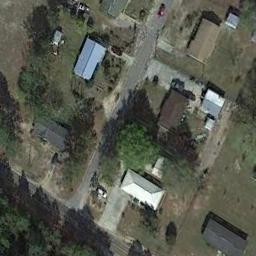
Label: medium_residential